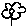
Label: flower